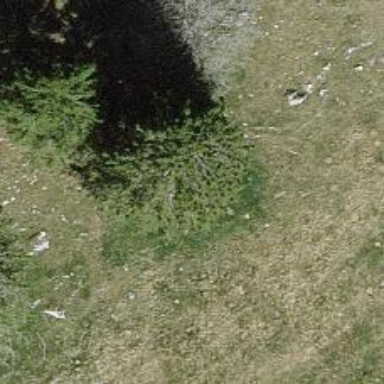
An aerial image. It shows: Beautiful tree in nature.